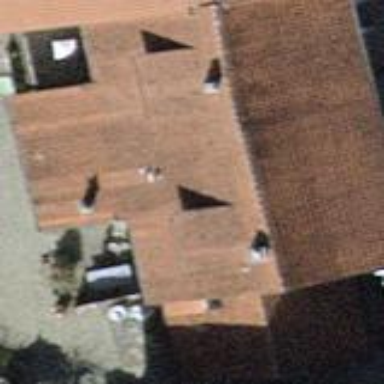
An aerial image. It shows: Terrace building with gabled roof.